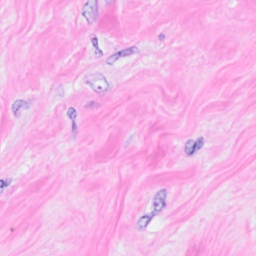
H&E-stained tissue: Breast